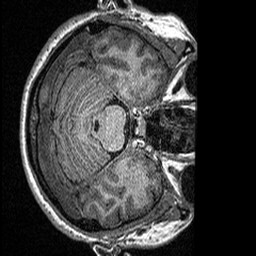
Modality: T1w
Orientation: axial
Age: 42
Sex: female
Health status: healthy
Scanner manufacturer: siemens
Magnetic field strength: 3 T
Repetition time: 2.3 s
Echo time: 0.00298 s